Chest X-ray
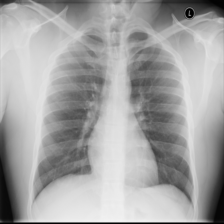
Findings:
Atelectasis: negative
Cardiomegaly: negative
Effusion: negative
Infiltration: negative
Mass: negative
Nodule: negative
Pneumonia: negative
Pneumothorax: negative
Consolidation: negative
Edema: negative
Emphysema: negative
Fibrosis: negative
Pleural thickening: negative
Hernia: negative